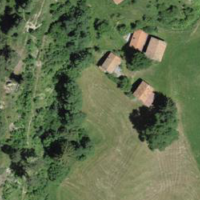
EUNIS habitat code: 24
Species observed at this site:
Campanula glomerata